Question: I have a vb app and i recently noticed a strange problem with Groupboxes on one of the forms
The problem is, i can see through the borders of groupboxes, so let's say i opened the generated executable and place it over my desktop with nothing behind, i can clearly see parts of the wallpaper i have (check the image below)

Now the funny thing, i have not modified any of the properties of those groupboxes and i believe the problem started after i added the following to my app.config
'''
<startup useLegacyV2RuntimeActivationPolicy="true">
<supportedRuntime version="v4.0" sku=".NETFramework,Version=v4.0"/>
</startup>
'''
I added that part in order to be able to compile code using SQLite..
Any ideas how to fix this?
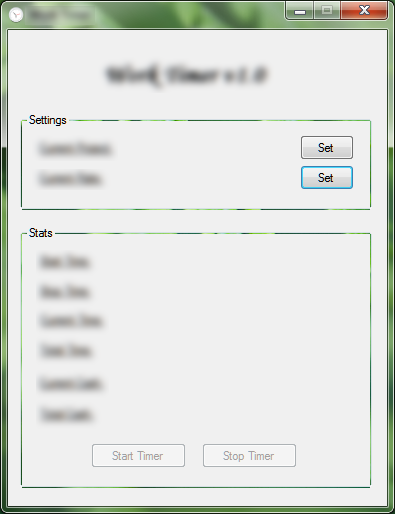
Answer: The only way I was able to duplicate what you are showing, is by setting the Forms AllowTransparency property to 'True' and having the 'TransparencyKey' set to 'ControlLightLight'. You may want to double check for something similar in your program.